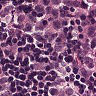
Metastatic tissue present: yes